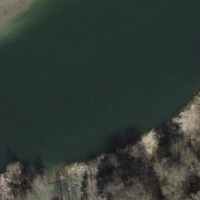
EUNIS habitat code: 15
Species observed at this site:
Lysimachia nemorum
Caltha palustris
Rubus caesius
Berula erecta
Fagus sylvatica
Filipendula ulmaria